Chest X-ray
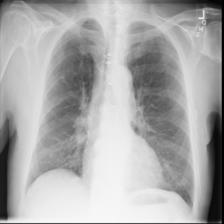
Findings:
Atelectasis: negative
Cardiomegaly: negative
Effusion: negative
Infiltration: negative
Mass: negative
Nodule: negative
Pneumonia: negative
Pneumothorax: negative
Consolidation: negative
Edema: negative
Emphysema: negative
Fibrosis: negative
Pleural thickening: negative
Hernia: negative